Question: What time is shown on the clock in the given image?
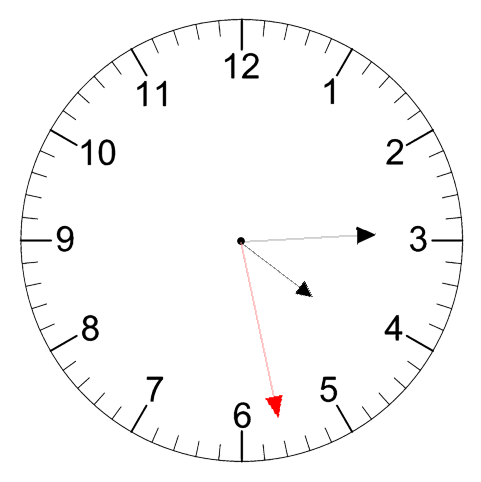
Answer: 04:14:28